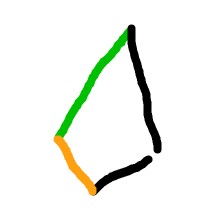
Shape: kite